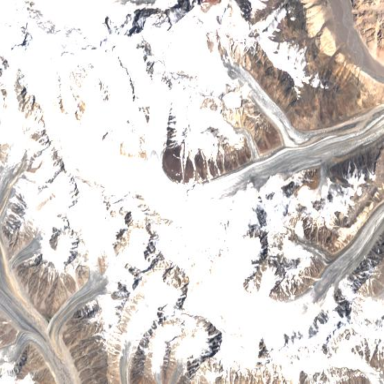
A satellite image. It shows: Majestic glacier in the distance.